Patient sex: M
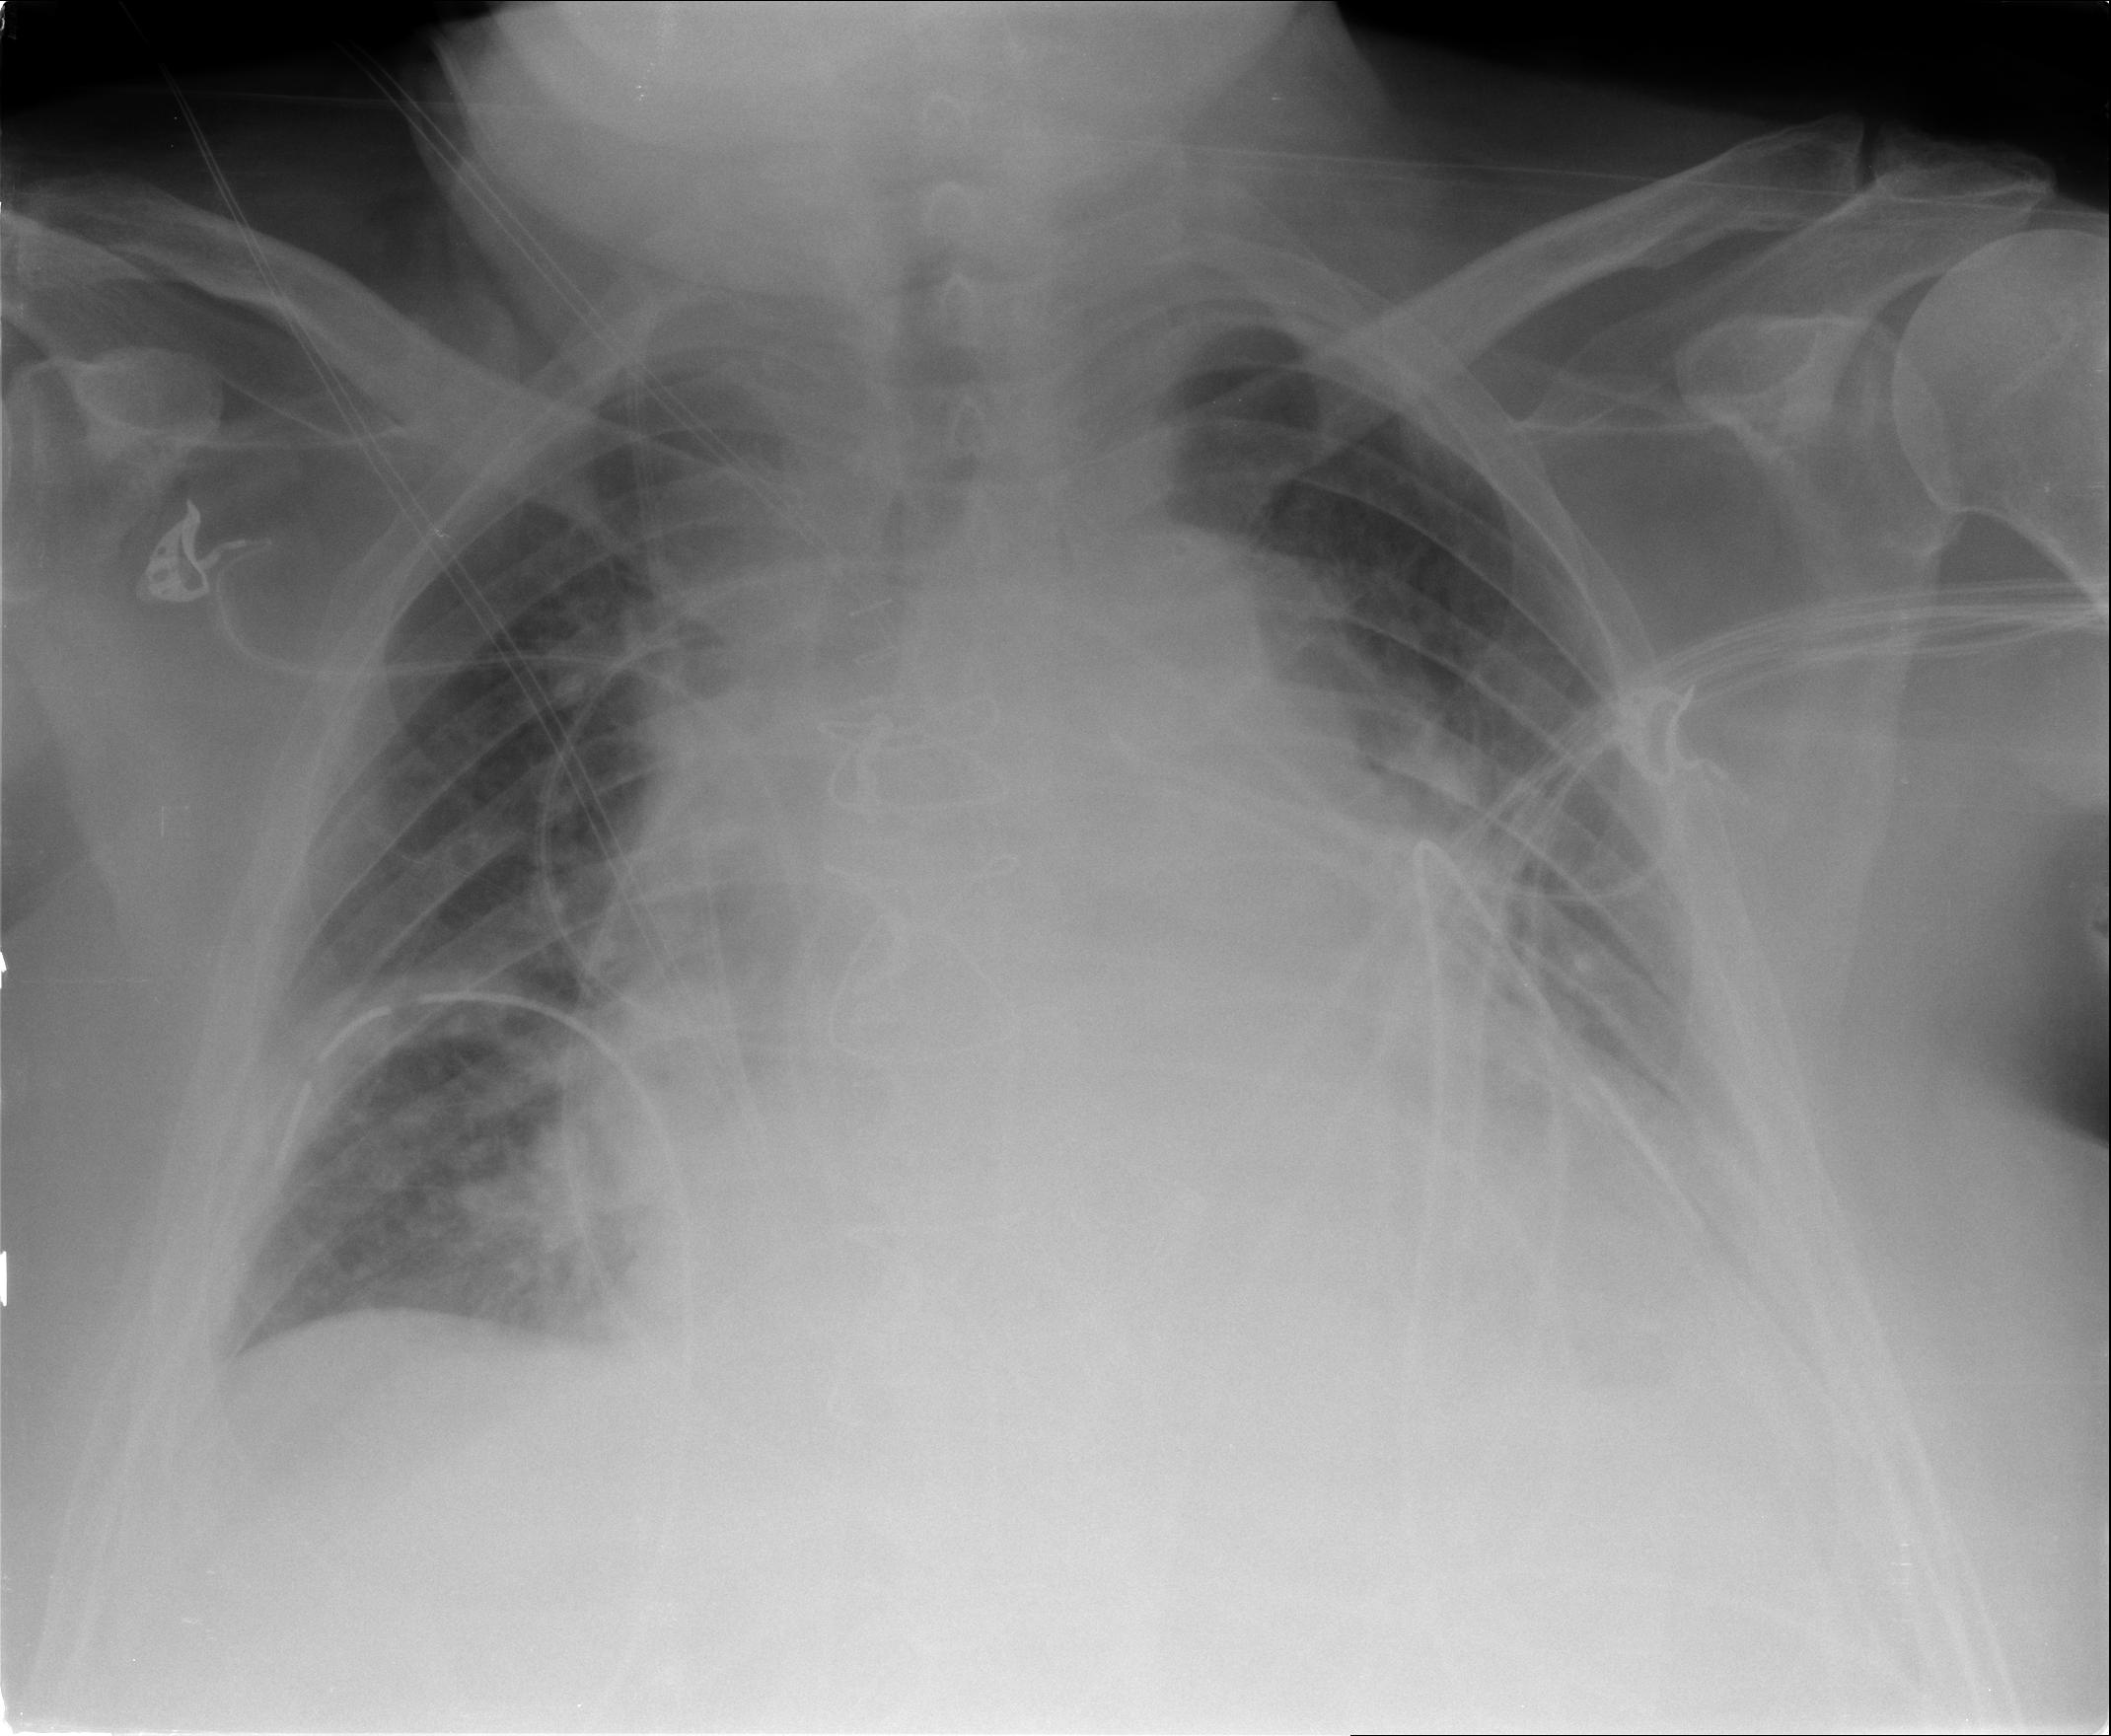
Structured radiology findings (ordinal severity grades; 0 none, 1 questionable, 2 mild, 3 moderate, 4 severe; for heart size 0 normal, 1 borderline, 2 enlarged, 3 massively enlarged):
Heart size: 2
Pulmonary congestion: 2
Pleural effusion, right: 0
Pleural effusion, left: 2
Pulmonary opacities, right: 1
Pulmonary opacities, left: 1
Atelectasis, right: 0
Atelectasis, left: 2